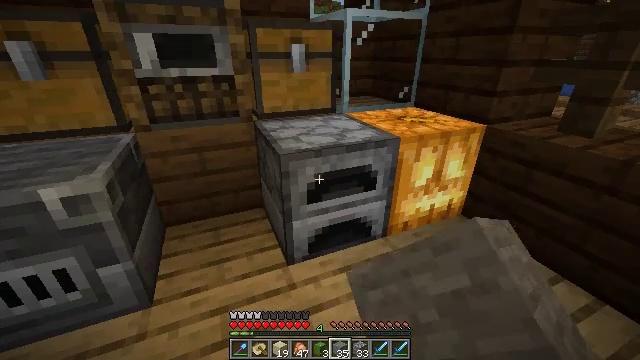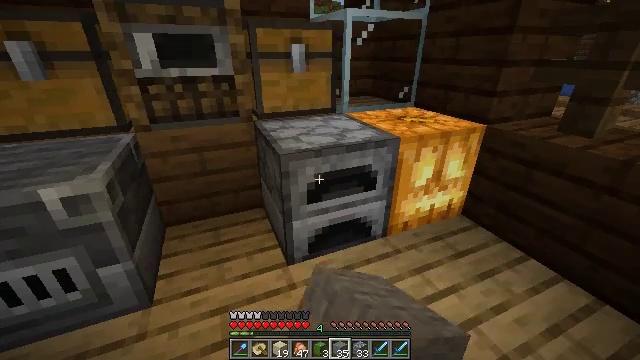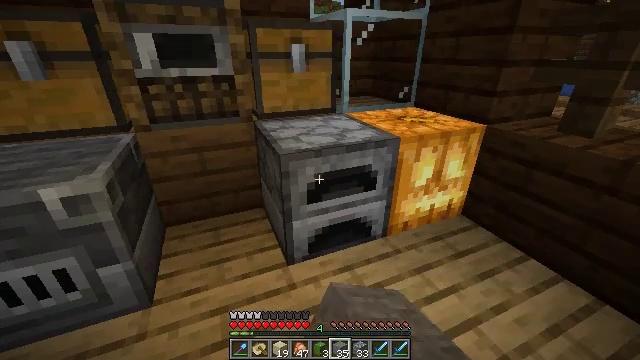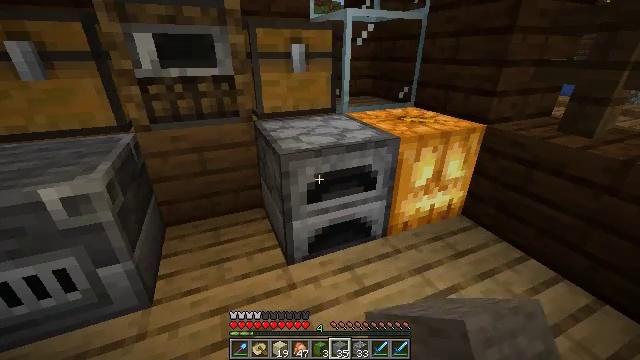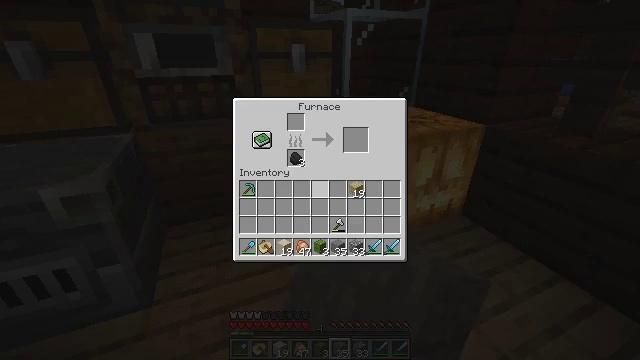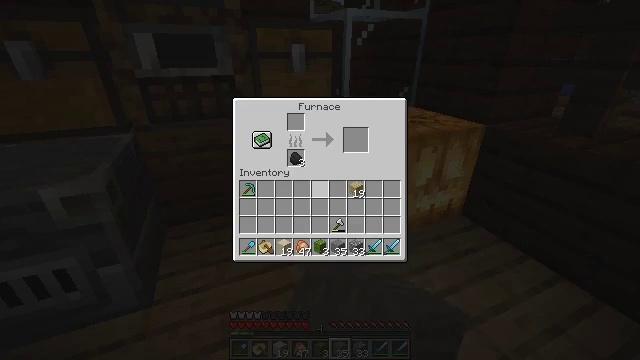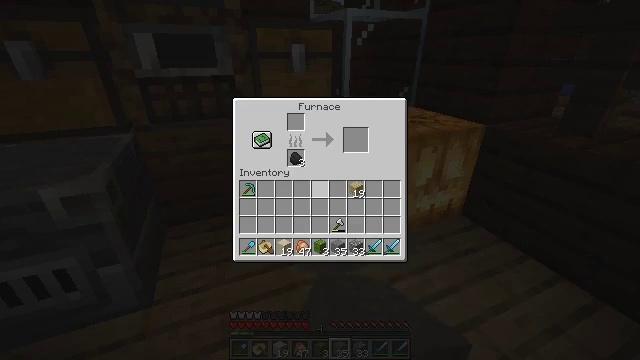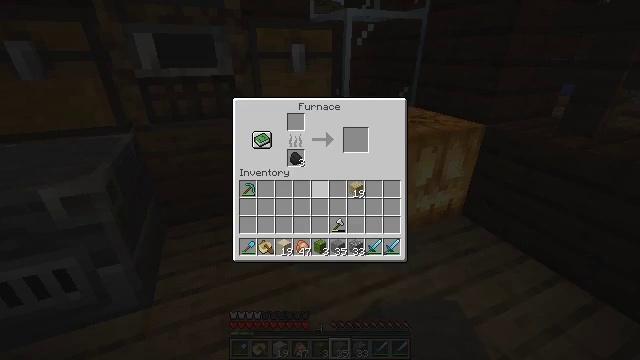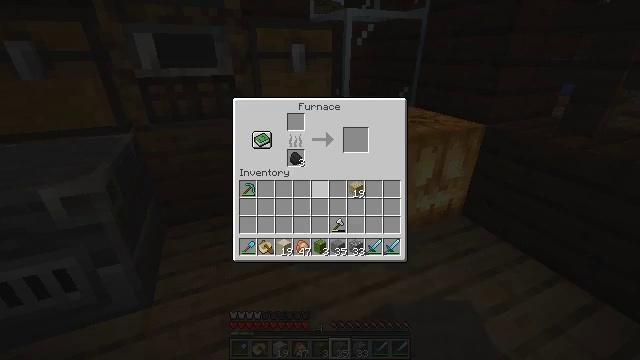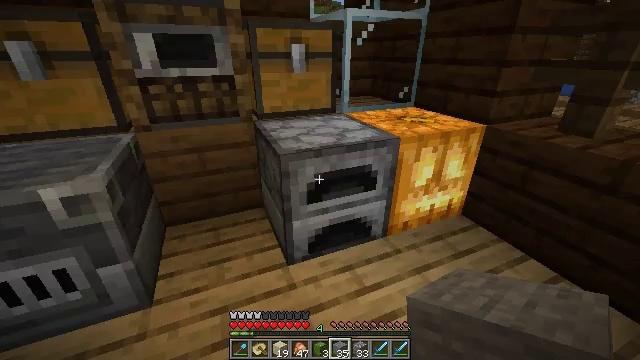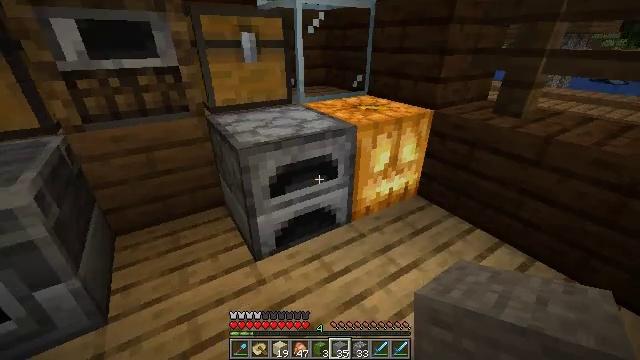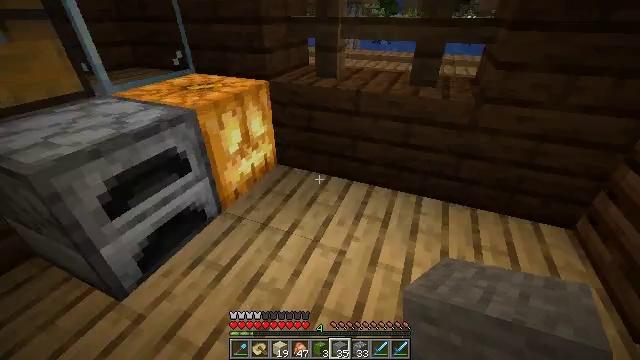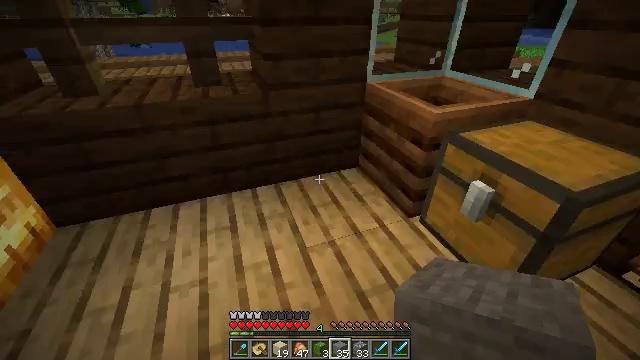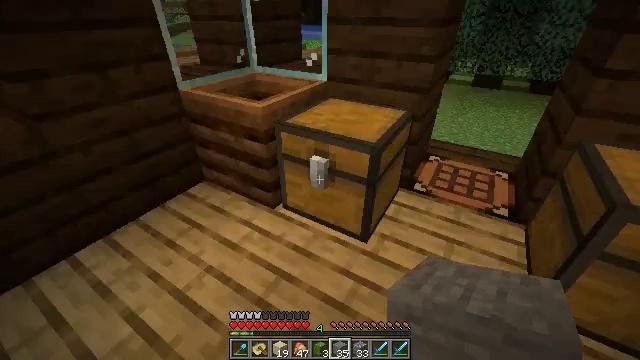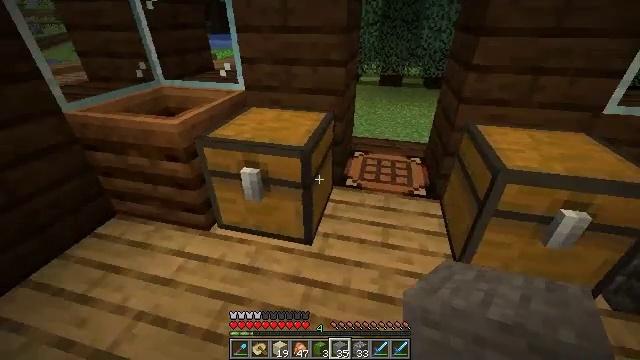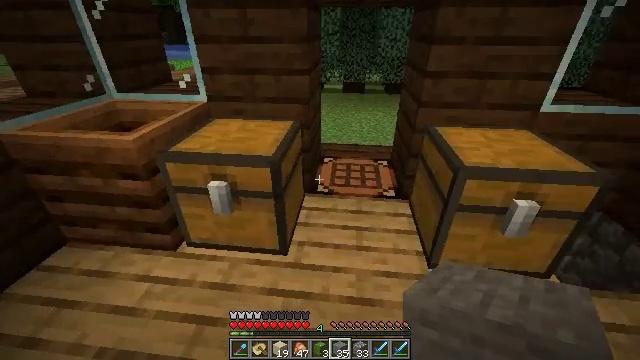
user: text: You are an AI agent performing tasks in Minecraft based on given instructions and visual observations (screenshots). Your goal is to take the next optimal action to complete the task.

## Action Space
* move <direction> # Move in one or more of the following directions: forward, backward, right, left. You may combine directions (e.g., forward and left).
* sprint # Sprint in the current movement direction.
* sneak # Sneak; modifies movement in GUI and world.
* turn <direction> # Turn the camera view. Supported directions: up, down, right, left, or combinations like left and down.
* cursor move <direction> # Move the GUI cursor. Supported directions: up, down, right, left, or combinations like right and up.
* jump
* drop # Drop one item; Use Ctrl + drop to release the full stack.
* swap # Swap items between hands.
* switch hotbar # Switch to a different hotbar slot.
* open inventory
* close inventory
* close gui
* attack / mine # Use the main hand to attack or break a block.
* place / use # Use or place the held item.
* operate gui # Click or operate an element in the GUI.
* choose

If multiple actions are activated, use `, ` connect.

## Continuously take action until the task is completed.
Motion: motion action
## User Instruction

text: Harvest sweet berries by mining the bush.
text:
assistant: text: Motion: use / place
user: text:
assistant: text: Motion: use / place
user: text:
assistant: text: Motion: use / place
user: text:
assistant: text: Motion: no_op
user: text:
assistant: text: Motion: no_op
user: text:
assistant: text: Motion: no_op
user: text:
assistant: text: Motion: no_op
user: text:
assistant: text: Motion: no_op
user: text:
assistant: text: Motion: no_op
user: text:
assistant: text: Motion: turn right and down
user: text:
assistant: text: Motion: turn right and down
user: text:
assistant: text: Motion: turn right
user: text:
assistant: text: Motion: turn right
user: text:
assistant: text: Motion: turn right and up
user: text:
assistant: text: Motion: turn right and up
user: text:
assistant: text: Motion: turn up
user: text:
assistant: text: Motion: move forward, turn left
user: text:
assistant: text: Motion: move forward
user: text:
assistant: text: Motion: move forward
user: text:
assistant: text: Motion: move forward
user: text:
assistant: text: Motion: move forward
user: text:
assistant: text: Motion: move forward
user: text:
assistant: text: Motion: move forward, turn right
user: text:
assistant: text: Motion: move forward, sprint, turn right and up
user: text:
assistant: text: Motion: move forward, sprint, turn right
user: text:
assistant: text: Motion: move forward, sprint, turn right
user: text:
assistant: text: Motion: move forward, turn right
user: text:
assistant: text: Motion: move forward, turn right
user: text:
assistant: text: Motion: move forward
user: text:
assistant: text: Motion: move forward, sprint